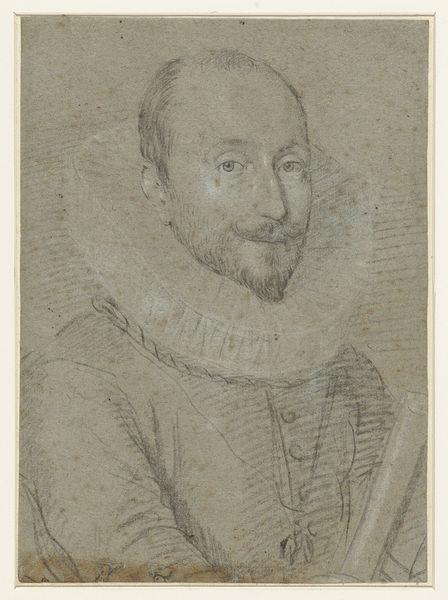
Titel: Portret van Spinola (?)
Künstler: Ottavio Mario Leoni
Standort: Amsterdam
Institution: Rijksmuseum
Schlagwörter: un mustache